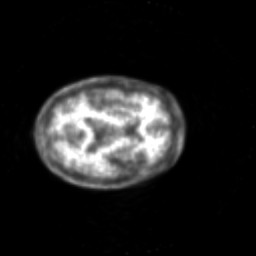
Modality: PET
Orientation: axial
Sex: female
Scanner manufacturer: siemens